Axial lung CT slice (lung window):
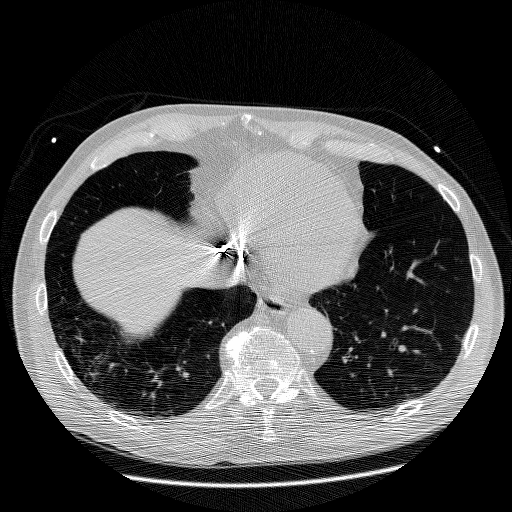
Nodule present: no